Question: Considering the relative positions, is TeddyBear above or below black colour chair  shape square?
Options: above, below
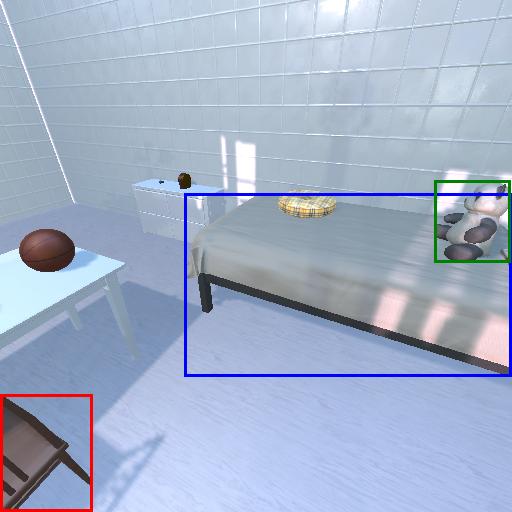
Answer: above